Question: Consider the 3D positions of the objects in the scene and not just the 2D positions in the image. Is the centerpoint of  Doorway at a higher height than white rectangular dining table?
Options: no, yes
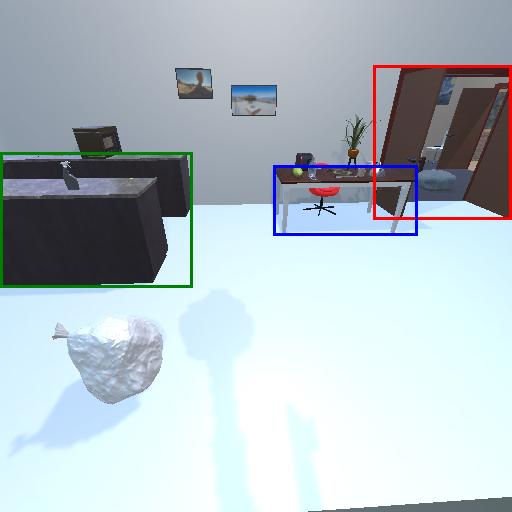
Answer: no